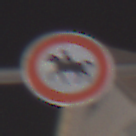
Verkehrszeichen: VerbotReiter
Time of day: Night
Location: Outdoor (Urban)
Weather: Overcast
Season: Winter
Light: Artificial